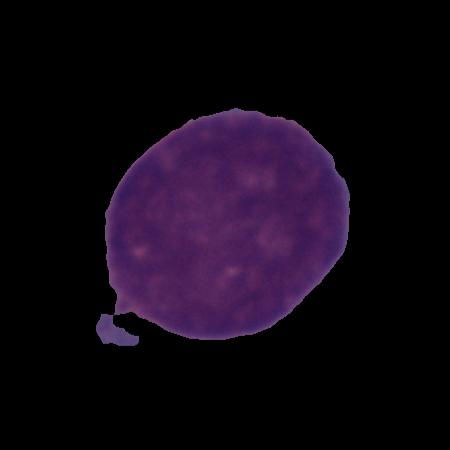
Label: cancer